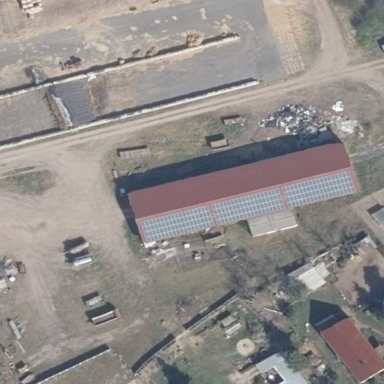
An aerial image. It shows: Solar-powered generator at farm auxiliary building. The generator is small installation using solar photovoltaic panels.